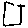
Label: square